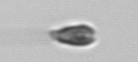
Label: Cryptophyta